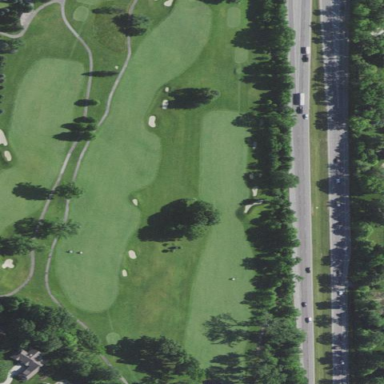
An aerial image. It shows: Golf cartpath that is also road path.